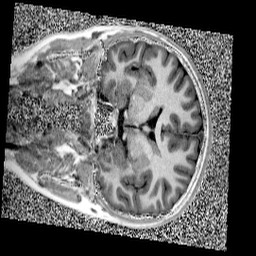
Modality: UNIT1
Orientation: coronal
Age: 13
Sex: female
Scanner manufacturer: siemens
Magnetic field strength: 3 T
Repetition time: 4 s
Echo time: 0.00299 s